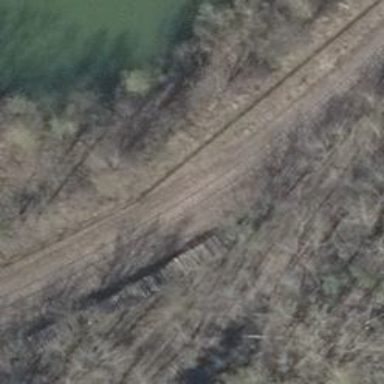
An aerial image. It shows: Railway spur service.